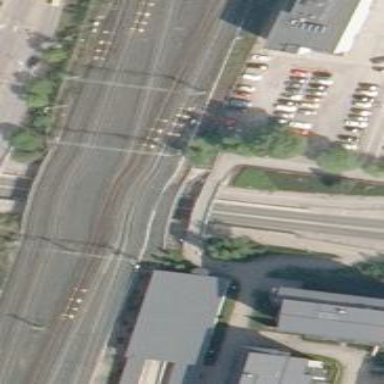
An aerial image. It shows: Railway bridge with beam structure.